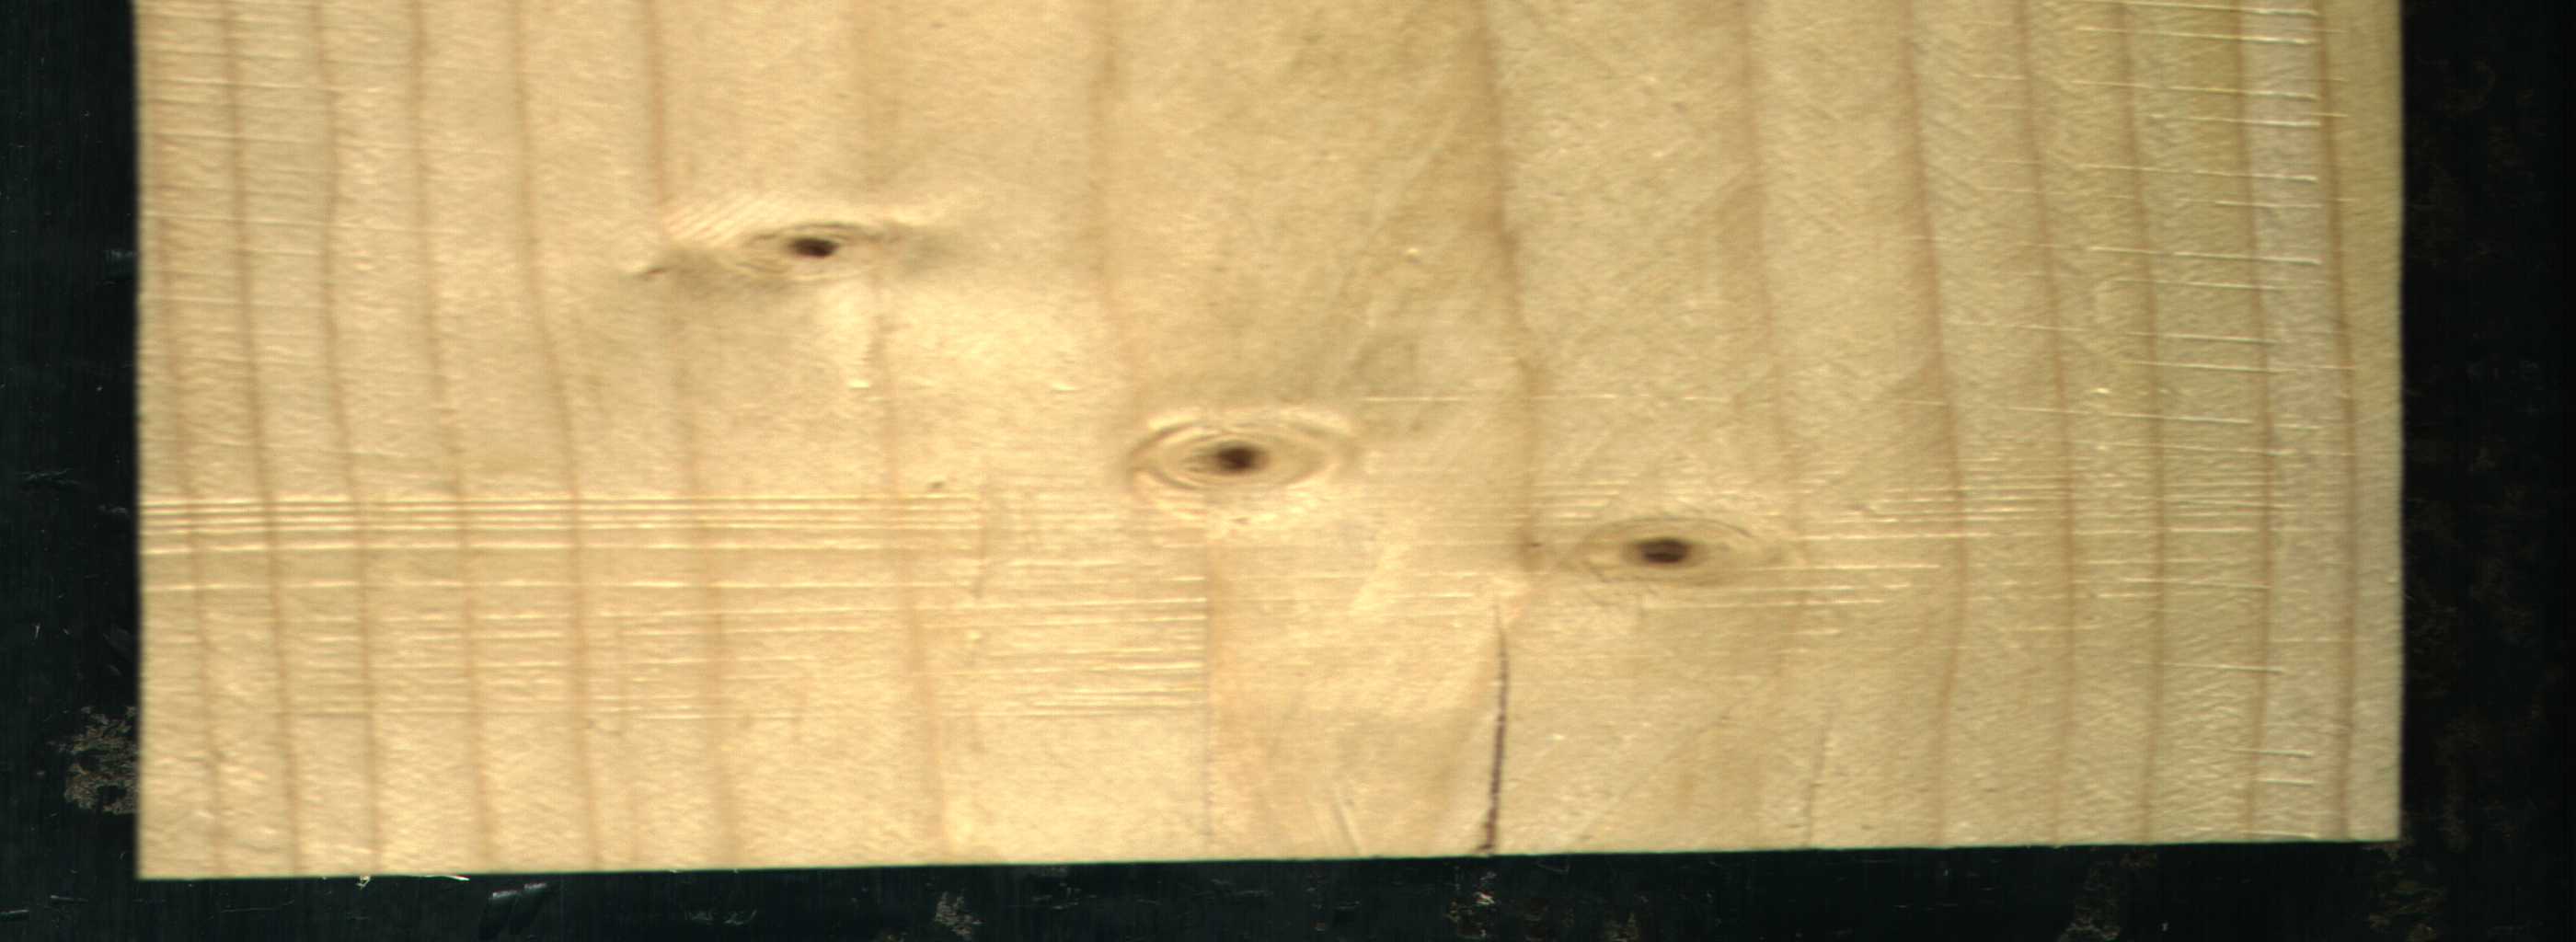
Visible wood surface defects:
Crack
Live_Knot
Live_Knot
Live_Knot